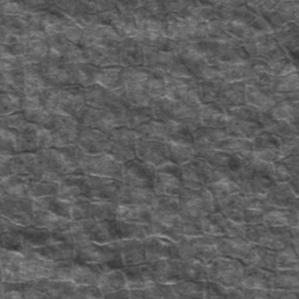
Label: frost